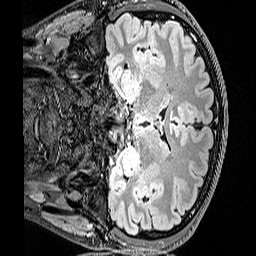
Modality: FLAIR
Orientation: coronal
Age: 22
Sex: male
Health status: healthy
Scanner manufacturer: siemens
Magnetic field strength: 3 T
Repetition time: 5 s
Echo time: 0.388 s